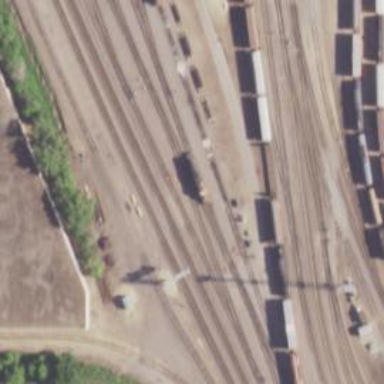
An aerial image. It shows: Railway level crossing.